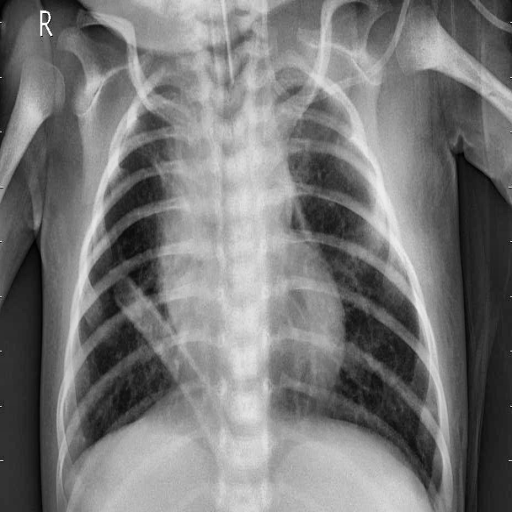
Finding: PNEUMONIA